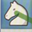
Piece: wN